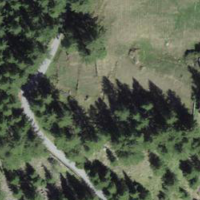
EUNIS habitat code: 31
Species observed at this site:
Rhododendron ferrugineum
Tanacetum vulgare